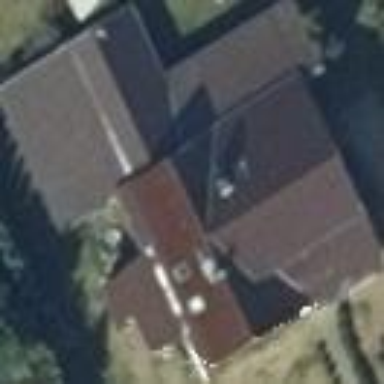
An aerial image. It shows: Residential building with flat roof. The building has multiple parts.